Question: I have a couple of views (consider images). One image (bigger one) should be centered horizontally. Other view (smaller) should be to the left of the bigger view, but it should be centered horizontally at the space to the left of bigger view.
One huge restriction: all these views (I think relative layout suits better for this case).

But I can't achieve what I need.
Any help is greatly appreciated.
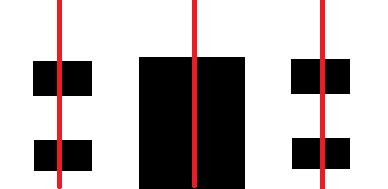
Answer: Seems, like this could be done only programmatically.
- 'FrameLayout'- 'left = (screenWidth - viewWidth) / 2''right = (screenHeight - viewHeight) / 2'- 'FrameLayout.LayoutParams''leftMargin''topMargin'